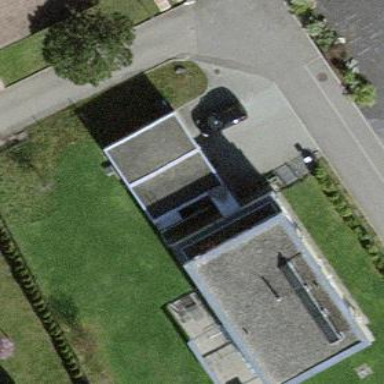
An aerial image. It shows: Garage.